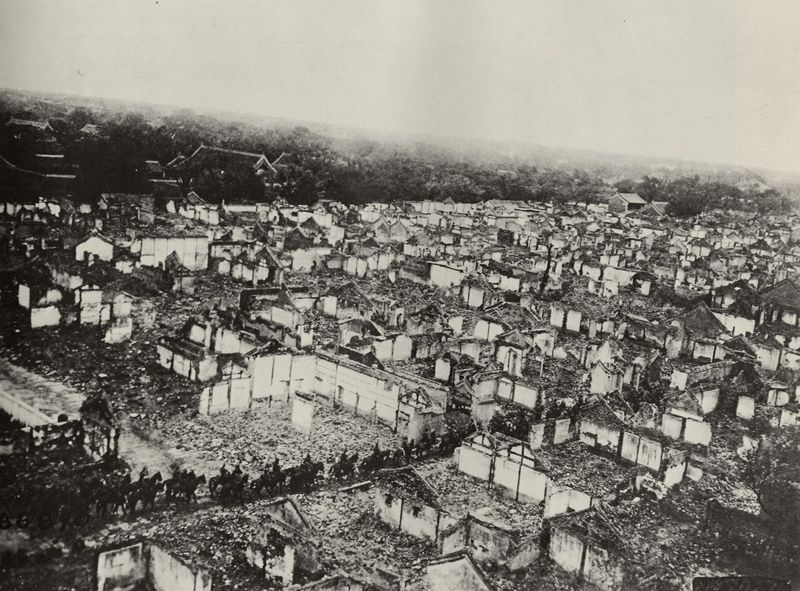
Titel: Ruinen von Peking
Künstler: Chinesischer Photograph
Schlagwörter: dunkel, himmel, schatten, weiß, landschaft, stadt, grau, hell, licht, schwarz, straße, architektur, steine, ferne, horizont, häuser, weite, pferde, reiter, ansicht, fassaden, abhang, verlassen, nebel, geröll, vogelperspektive, schutt, krieg, zerstörung, soldaten, foto, fotografie, luftaufnahme, photographie, militär, schwarzweiß, reihe, ruinen, photo, kavallerie, trupp, siedlung, zerstört, aufnahme, neigung, zerbombt, invasion, lufzaufnahme, baulücken, verwüstet